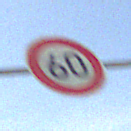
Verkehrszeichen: Geschwindigkeit60
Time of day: MorningAfternoon
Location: Outdoor (Nature)
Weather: PartlyCloudy
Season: NotSpecified
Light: Natural